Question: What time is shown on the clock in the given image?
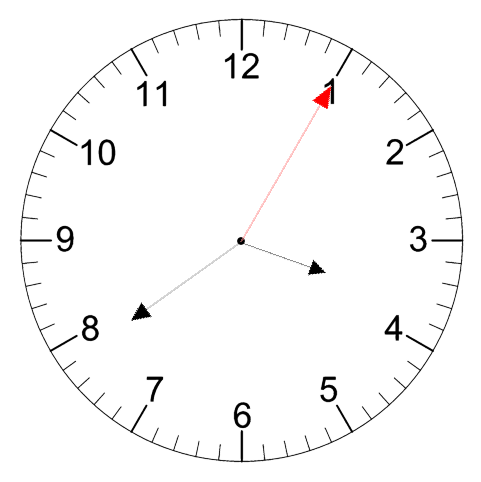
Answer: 03:39:05